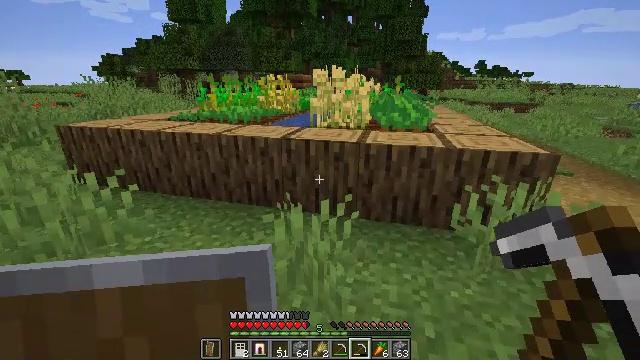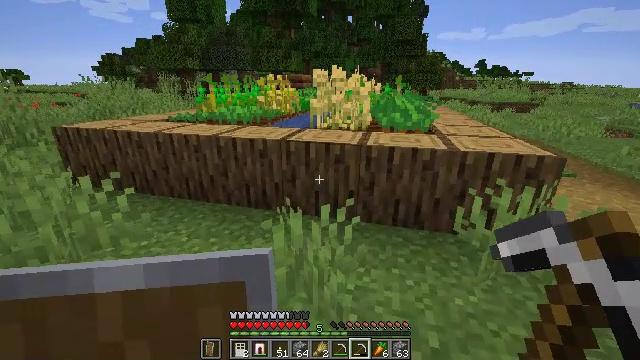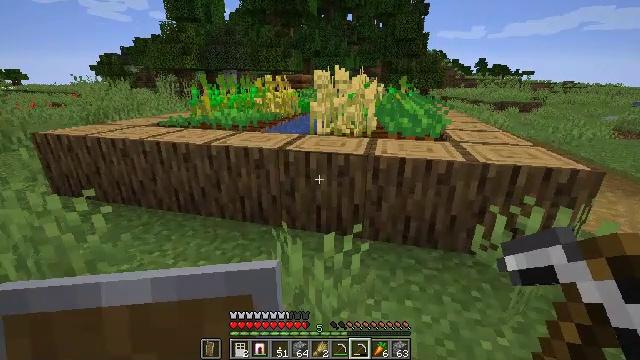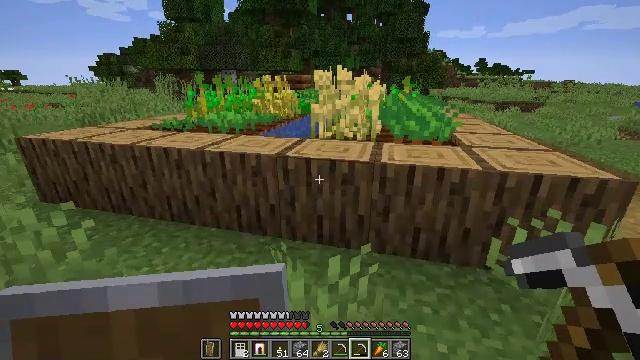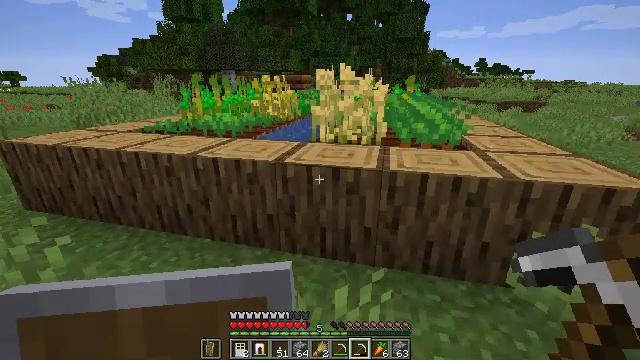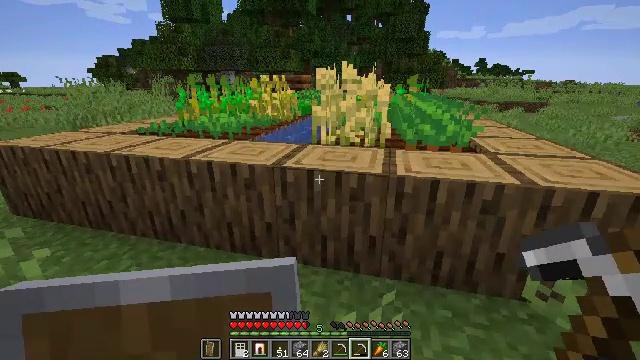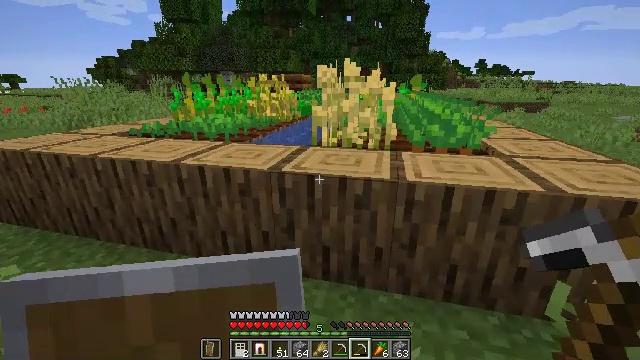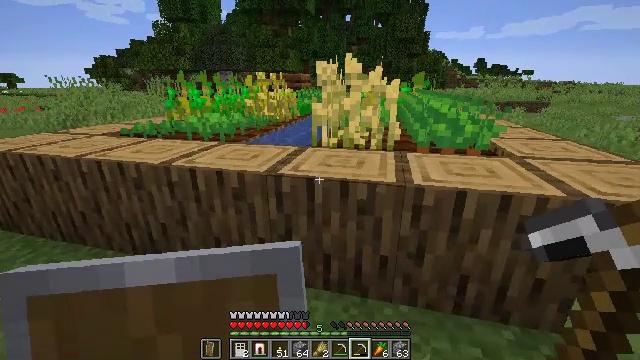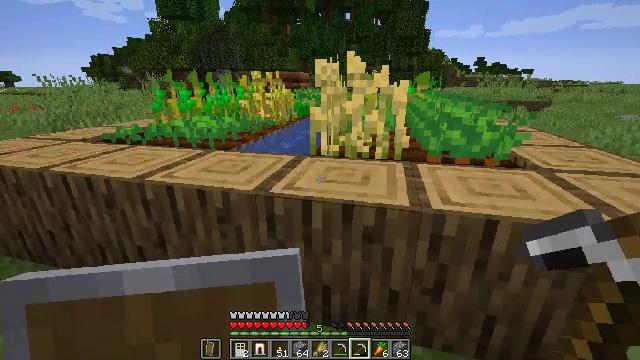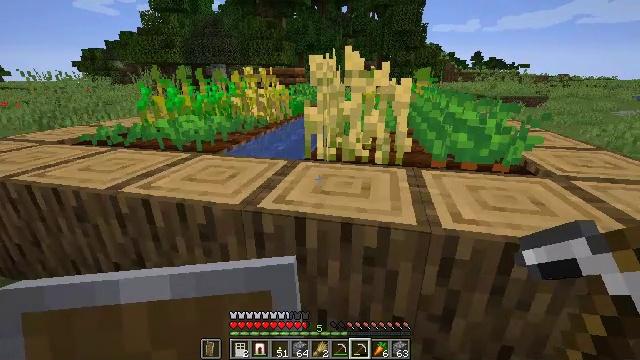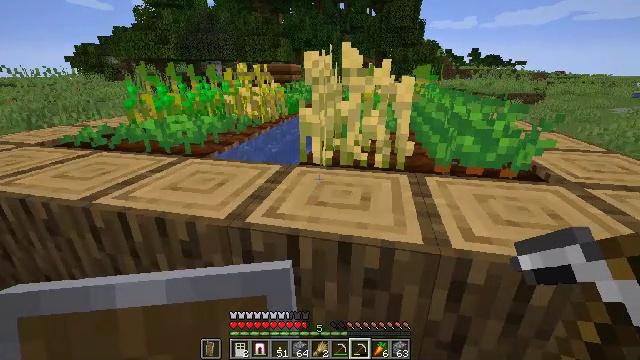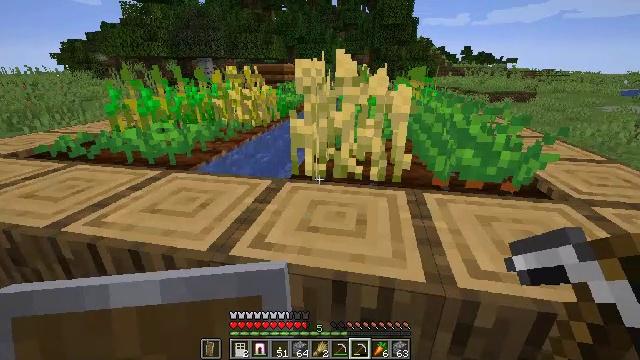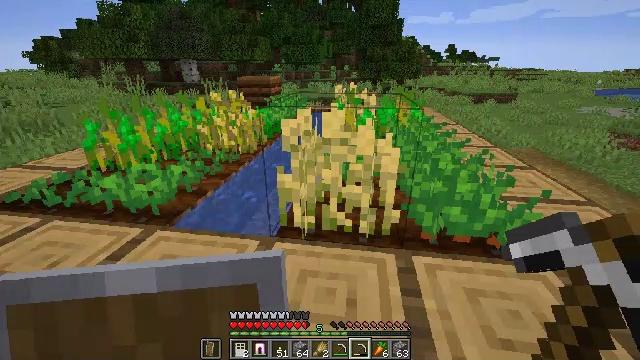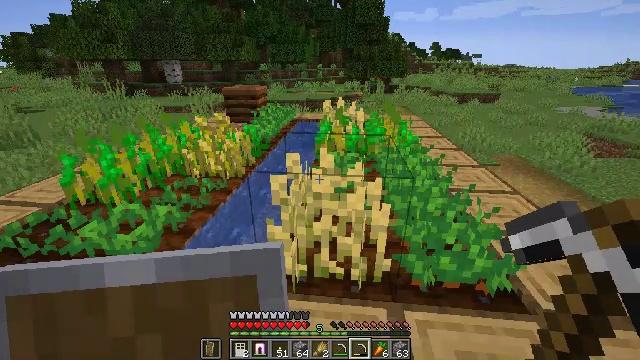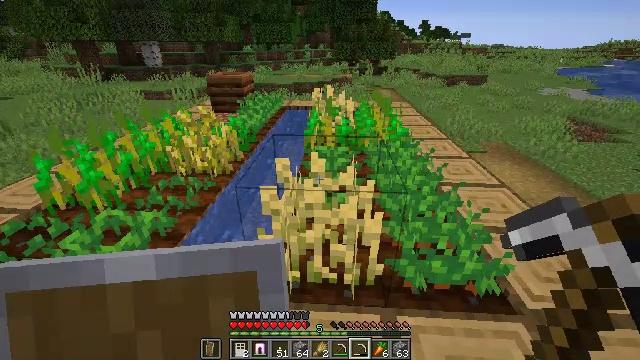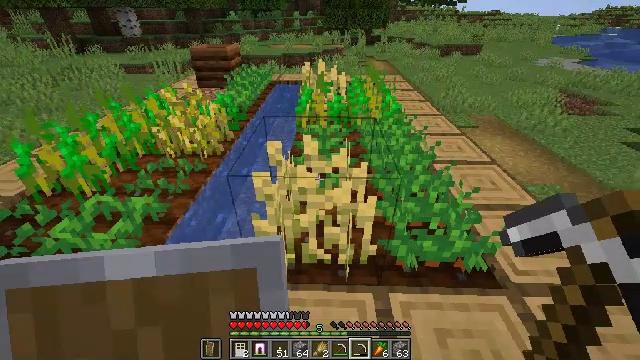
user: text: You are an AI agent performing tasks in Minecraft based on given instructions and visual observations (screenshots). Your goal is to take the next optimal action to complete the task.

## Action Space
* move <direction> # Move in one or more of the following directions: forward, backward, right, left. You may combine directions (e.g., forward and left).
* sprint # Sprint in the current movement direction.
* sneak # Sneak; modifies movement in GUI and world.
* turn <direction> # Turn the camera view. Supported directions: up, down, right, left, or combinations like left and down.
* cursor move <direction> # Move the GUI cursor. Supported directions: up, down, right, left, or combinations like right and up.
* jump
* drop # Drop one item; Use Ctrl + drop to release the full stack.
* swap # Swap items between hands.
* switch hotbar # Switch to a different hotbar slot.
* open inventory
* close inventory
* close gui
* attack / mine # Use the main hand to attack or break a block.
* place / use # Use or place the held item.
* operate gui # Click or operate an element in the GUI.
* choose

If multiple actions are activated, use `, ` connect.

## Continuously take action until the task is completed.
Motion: motion action
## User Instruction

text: Collect wheat crops.
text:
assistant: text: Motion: move forward
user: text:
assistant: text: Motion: move forward
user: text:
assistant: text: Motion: move forward
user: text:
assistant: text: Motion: move forward
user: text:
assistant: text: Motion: move forward
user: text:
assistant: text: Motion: move forward
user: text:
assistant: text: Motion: move forward
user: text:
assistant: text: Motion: move forward
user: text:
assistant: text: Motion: move forward
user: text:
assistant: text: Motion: move forward
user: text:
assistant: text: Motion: move forward, turn right, jump
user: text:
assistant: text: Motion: move forward, turn right, jump
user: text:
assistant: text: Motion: move forward, turn right, jump
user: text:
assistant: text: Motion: move forward, turn right and down, jump
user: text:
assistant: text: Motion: move forward, turn right and down
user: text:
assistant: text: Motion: move forward, turn right and down, attack / mine
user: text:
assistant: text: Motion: move forward, attack / mine
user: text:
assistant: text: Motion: move forward, attack / mine
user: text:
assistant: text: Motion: move forward, attack / mine
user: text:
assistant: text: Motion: move forward, turn down, attack / mine
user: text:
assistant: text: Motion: attack / mine